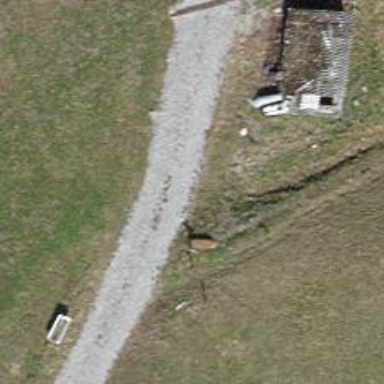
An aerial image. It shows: Track with pebblestone surface graded as grade3.